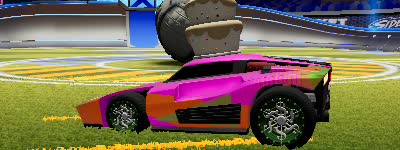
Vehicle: breakout